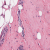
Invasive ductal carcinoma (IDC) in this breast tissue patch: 0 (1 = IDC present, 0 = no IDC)